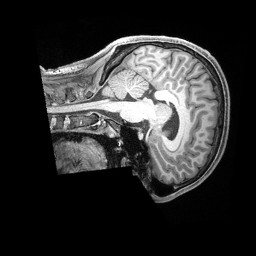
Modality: T1w
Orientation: sagittal
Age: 21
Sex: male
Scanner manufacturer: siemens
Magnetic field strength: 3 T
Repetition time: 2.4 s
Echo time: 0.00228 s